Question: I'm sorry for the long question; I have no idea how to explain this without including lots of code and images.
I am working on updating my app and because I discovered an issue relating to dates, I had to change an Attribute from 'NSDate' to 'NSString'. I'm using Core Data for my application.
The model of the application is:
Transaction Entity
Date Entity
Years Entity
The Year Entity has an attribute which is called yearOfEvent of type 'NSDate' and with the update to my app (already in the app store), I am changing the yearOfEvent to 'NSString'.
A bit of research and an answer to another question informed me that I have to do the migration myself.
This is mostly working, but is not quite there yet.
My application is a two-tabbed 'UITabBarController' where both Tabs are 'UITableViewControllers'. The first is a "Timeline" of chronological ordered entries. The second tab is supposed to display only the years that have been entered; so if a user has entries with 2014, 2013 and 2012, you'll see those in the cells in the Dates Tab and when you tap on that cell, it shows you the entries with that year. That's what I'm trying to change here. The app is populated by the user adding in some information into 'UITextFields' and picking a date from the 'UIDatePicker' which gets saved to 'Core-Data' and then the Table updates using 'NSFetchedResultsController'.
Right now, when I have my app from the App Store running with data and then migrate to the new version of my app with the custom migration, the Timeline is fine, but the cells of the Dates TableViewController have the labels showing blank years. The number of cells is correct, but the years are blank.
I followed the accepted answer in this question: <URL>.
So in my Model class, I have:
'''
- (BOOL)createDestinationInstancesForSourceInstance:(NSManagedObject *)sInstance
entityMapping:(NSEntityMapping *)mapping
manager:(NSMigrationManager *)manager
error:(NSError **)error
{
// Create a new object for the model context
NSManagedObject *newObject =
[NSEntityDescription insertNewObjectForEntityForName:[mapping destinationEntityName]
inManagedObjectContext:[manager destinationContext]];
// do our transfer of nsdate to nsstring
NSDate *date = self.transaction.dates.dateOfEvent;
//NSDate *date = [sInstance valueForKey:@"timeStamp"];
NSDateFormatter *dateFormatter = [[NSDateFormatter alloc] init];
[dateFormatter setDateFormat:@"y"];
//NSString *stringFromYear = [formatter stringFromDate:trans.years.yearOfEvent];
// set the value for our new object
[newObject setValue:[dateFormatter stringFromDate:date] forKey:@"yearOfEvent"];
// do the coupling of old and new
[manager associateSourceInstance:sInstance withDestinationInstance:newObject forEntityMapping:mapping];
return YES;
}
'''
So in my case, I'm extracting the "year" out of the Date Entity because the yearOfEvent is now a string.
Also, I have no idea where to place the rest of the code in the accepted answer with the migration.
For clarity, here's my NSFetchedResultsController which sets the dates:
'''
- (NSFetchedResultsController *)fetchedResultsController
{
NSManagedObjectContext *managedObjectContext = [self managedObjectContext];
if (_fetchedResultsController != nil)
{
return _fetchedResultsController;
}
NSFetchRequest *fetchRequest = [[NSFetchRequest alloc] init];
NSEntityDescription *entity = [NSEntityDescription entityForName:@"Years" inManagedObjectContext:managedObjectContext];
fetchRequest.entity = entity;
NSPredicate *d = [NSPredicate predicateWithFormat:@"transactions.years.@count !=0"];
[fetchRequest setPredicate:d];
NSSortDescriptor *sort = [[NSSortDescriptor alloc] initWithKey:@"yearOfEvent" ascending:NO];
fetchRequest.sortDescriptors = [NSArray arrayWithObject:sort];
fetchRequest.fetchBatchSize = 20;
NSFetchedResultsController *theFetchedResultsController = [[NSFetchedResultsController alloc] initWithFetchRequest:fetchRequest managedObjectContext:managedObjectContext sectionNameKeyPath:nil cacheName:nil];
self.fetchedResultsController = theFetchedResultsController;
_fetchedResultsController.delegate = self;
return _fetchedResultsController;
}
- (void)configureCell:(UITableViewCell *)cell atIndexPath:(NSIndexPath *)indexPath
{
EnvylopeDatesTableViewCell *customCell = (EnvylopeDatesTableViewCell *)cell;
Years *years = [self.fetchedResultsController objectAtIndexPath:indexPath];
NSString *stringFromDate = years.yearOfEvent;
customCell.datesLabel.text = stringFromDate;
customCell.datesLabel.textColor = [UIColor whiteColor];
UIView *customColorView = [[UIView alloc] init];
customColorView.backgroundColor = [UIColor darkGrayColor];
customCell.selectedBackgroundView = customColorView;
}
'''
In the MappingModel, I've left the default value expression for the YearstoYears entity and made sure to set the Custom Policy to be the Model class I created (Model.h/m).

Any guidance on this would be really appreciated.
- The reason I have a Date and a Year tab was for formatting throughout the app. I'm sure I may be able to get away with having just a Date and then extracting the "year" out of that into an NSString. I will get to do that, but for now, I just want the migration to work appropriately.
-
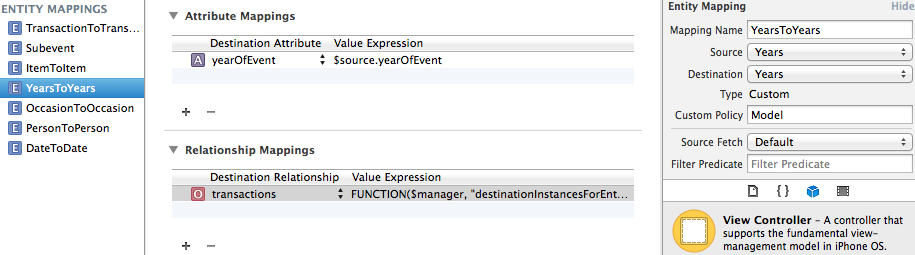
Answer: I have not undertaken a heavyweight migration before, instead preferring to use lightweight migration. I congratulate you on tackling this detailed process.
There is a book that I highly recommend - , and in particular Chapter 3 titled .
Regarding your question about the location for the final part of the code for the answer to this SO question... <URL> to your 'NSPersistentStoreCoordinator'. That is, before the line of code in your Core Data stack that would look something similar to this...
'''
NSPersistentStore *persistentStore = [self.persistentStoreCoordinator
addPersistentStoreWithType:NSSQLiteStoreType
configuration:nil
URL:destinationStoreURL
options:options];
'''
Now on to your problem -
> the Dates tab does not correct(ly) set the years and the cells are blank for the year
I have two questions...
After your 'NSFetchResultsController' has run, are you able to log ('NSLog') the value for 'fetchedObjects' to check whether you are actually receiving any data from your 'NSFetchedResultsController'? It may be that the data conversion is not successful and your FRC is returning 'nil'? For example:
'''
NSLog(@"fetched objects are: %@", self.fetchResultsController.fetchedObjects);
'''
Also, in your 'configureCell:' method, are you able to log the value for your local variable 'NSString * stringFromDate'?
Let me know how you go... whether or not you are receiving data from your 'NSFetchedResultsController' and whether this is successfully passed to the 'configureCell' method.
Once we know the answer to my questions, I can hopefully help you work out a solution.